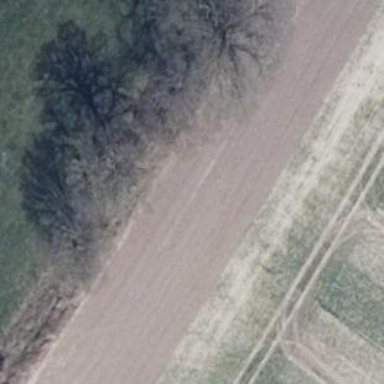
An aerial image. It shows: Row of trees in natural setting.